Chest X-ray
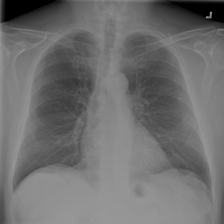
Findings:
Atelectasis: negative
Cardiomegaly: negative
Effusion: negative
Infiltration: negative
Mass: negative
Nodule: negative
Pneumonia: negative
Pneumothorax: negative
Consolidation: negative
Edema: negative
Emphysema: negative
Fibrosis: negative
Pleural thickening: negative
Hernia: negative